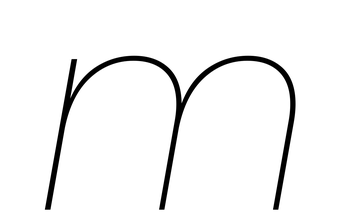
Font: Poppins-ThinItalic